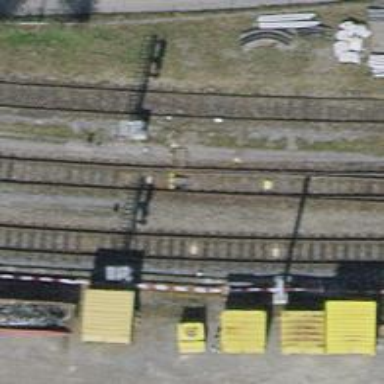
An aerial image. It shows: Railway signal.